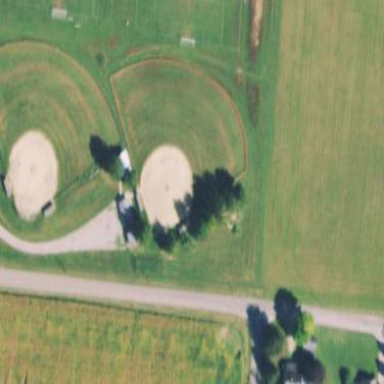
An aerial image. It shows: Baseball pitch for leisure land activities.